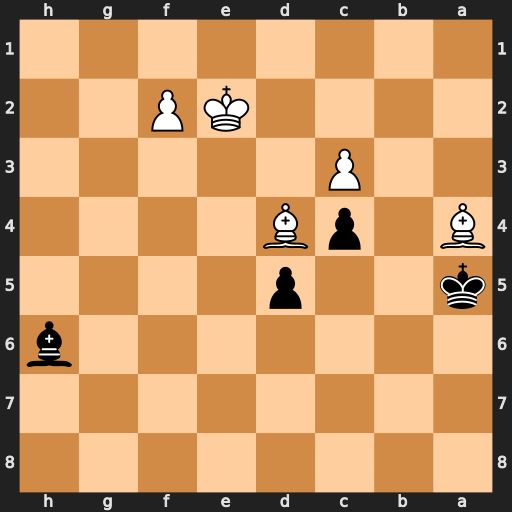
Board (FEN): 8/8/7b/k2p4/B1pB4/2P5/4KP2/8
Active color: b
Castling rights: -
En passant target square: -
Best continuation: Kxa4